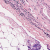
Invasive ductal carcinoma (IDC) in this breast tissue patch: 1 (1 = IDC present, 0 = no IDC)